Question: I display an access report that is based on this SQL:
'''
SELECT DISTINCT Plan_charge.Num_utilisateur, RecupProjet(Num_utilisateur) AS LesProjets
FROM Plan_charge;
'''
The function "RecupProjet" in VBA is :
'''
Public Function RecupProjet(Num_utilisateur As String) As String
Dim res As DAO.Recordset
Dim SQL As String
'Selectionne les participant du projet
SQL = "SELECT Num_EB_Tache FROM Plan_charge WHERE Num_utilisateur=" & _
Chr(34) & Num_utilisateur & Chr(34)
Set res = CurrentDb.OpenRecordset(SQL)
'Concatene les differents enregistrement
While Not res.EOF
RecupProjet = RecupProjet & res.Fields(0).Value & " "
res.MoveNext
Wend
'Enleve le dernier espace
RecupProjet = Left(RecupProjet, Len(RecupProjet) - 1)
'libere la memoire
Set res = Nothing
End Function
'''
Here is a sample report that I displayed following the code:

Now I'd like to go line by line data in this report and make the total of a column ( 'Total_charge' of my table 'Plan_charge') according to the column 'Num_utilisateur' (for example in SQL : 'WHERE Num_utilisateur = Me.Num_utilisateur.Value') and put the total in a text box called 'ChargeTotale'.
Have you got any ideas ?
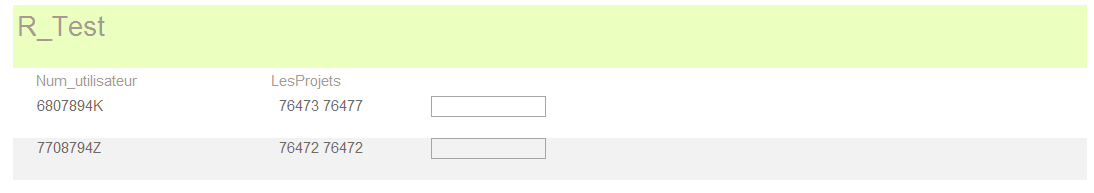
Answer: I would do it this way:
'''
SELECT DISTINCT Plan_charge.Num_utilisateur,
RecupProjet(Plan_charge.Num_utilisateur) AS LesProjets, T.ChargeTotale
FROM Plan_charge INNER JOIN
(SELECT Num_utilisateur, SUM(Total_charge) AS ChargeTotale
FROM Plan_charge
GROUP BY Num_utilisateur) T
ON Plan_charge.Num_utilisateur = T.Num_utilisateur
'''
If you don't need any additional fields from Plan_charge you could just do:
'''
SELECT Num_utilisateur, RecupProjet(Num_utilisateur) AS LesProjets,
SUM(Total_charge) AS ChargeTotale
FROM Plan_charge
GROUP BY Num_utilisateur, RecupProjet(Num_utilisateur)
'''